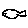
Label: fish